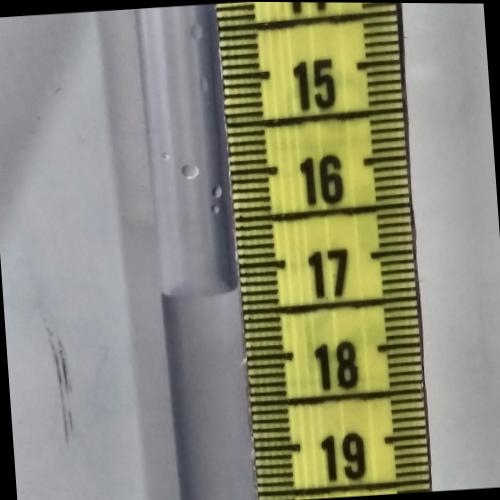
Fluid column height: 17.2 cm